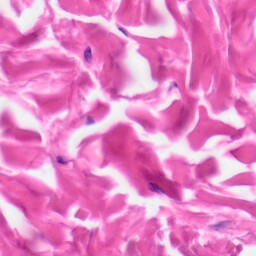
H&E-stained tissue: Skin